Interaction volume radius: 5 \u00c5
Interaction volume height: 10 \u00c5
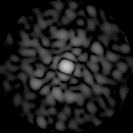
Disorder parameter: 0.8671